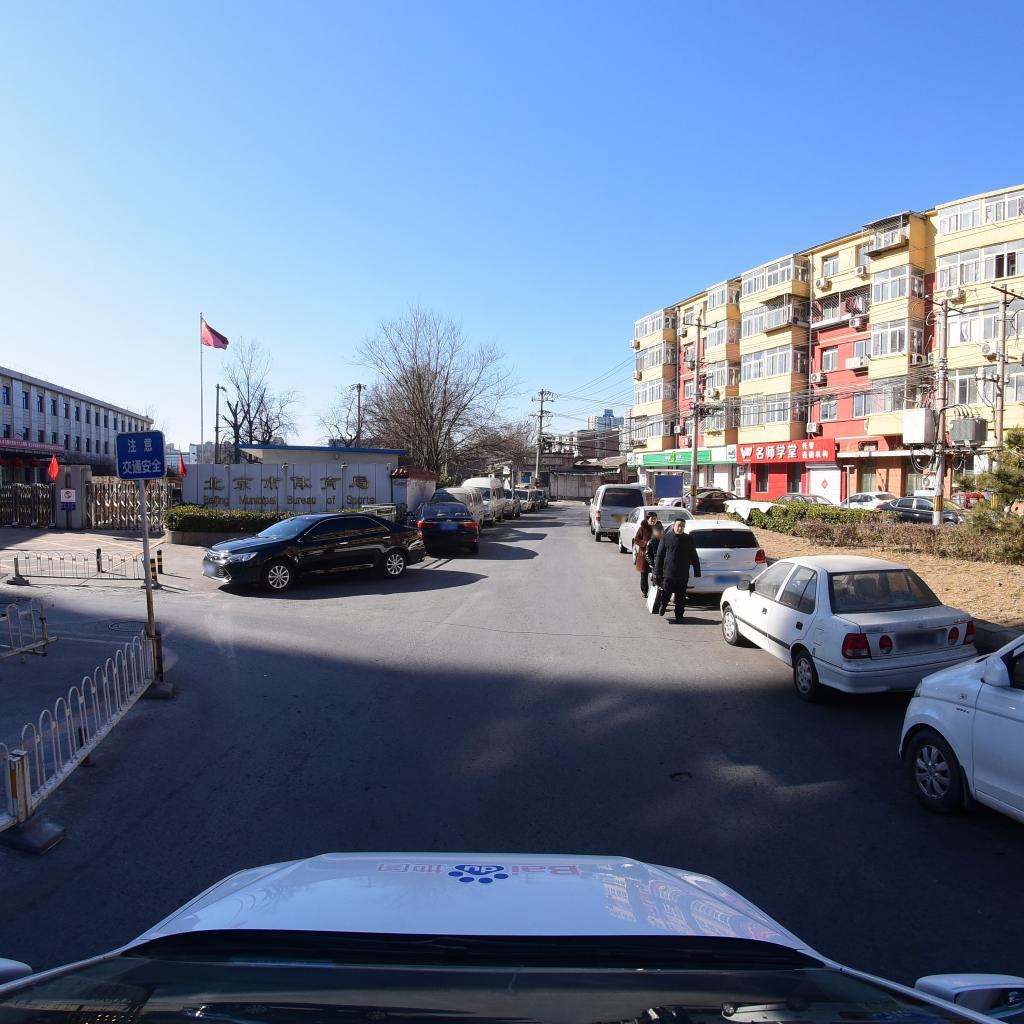
Region: Fengtai
Road damage annotations: pothole, manhole cover, transverse crack